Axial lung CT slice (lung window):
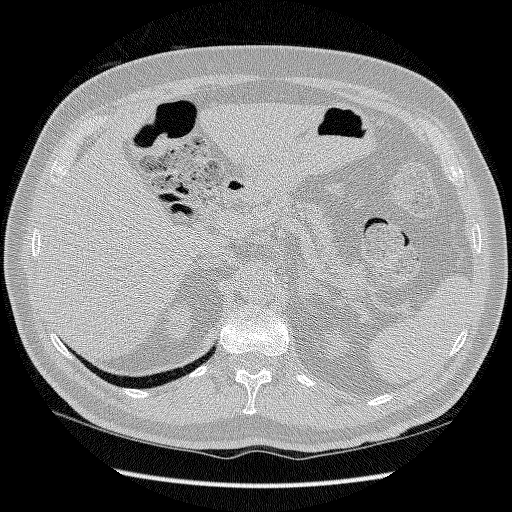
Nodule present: no